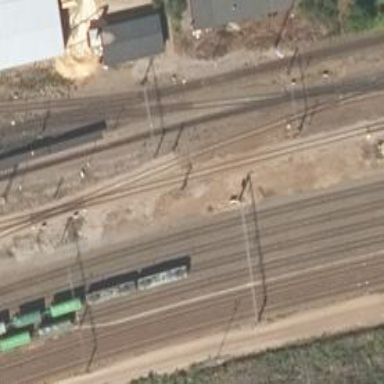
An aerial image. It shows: Railway signal.